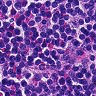
Metastatic tissue present: no